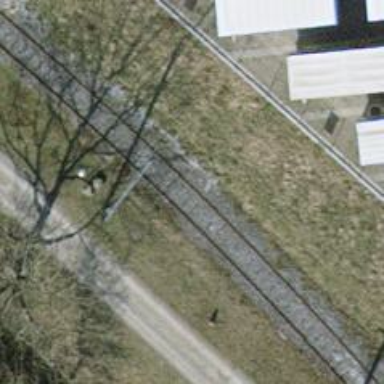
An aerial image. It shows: Single-track electrified rail service spur with contact line.